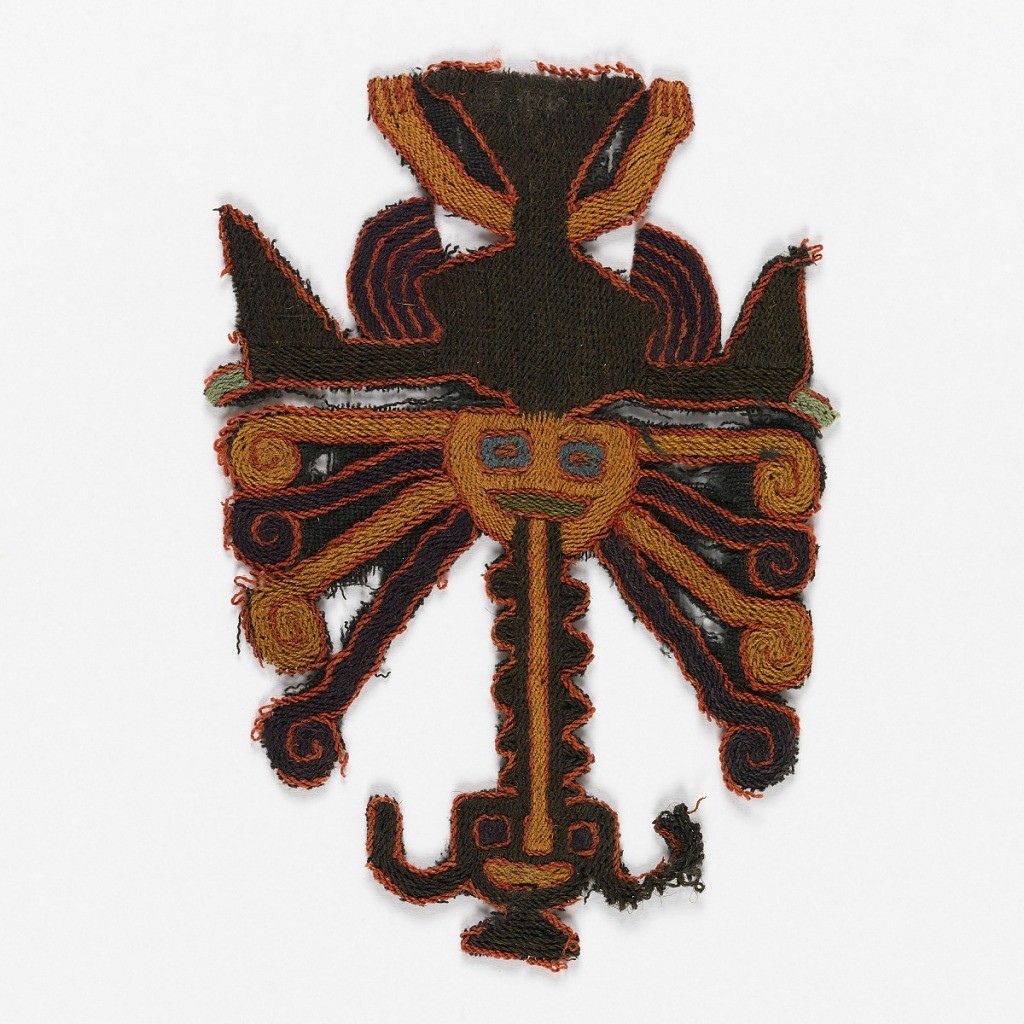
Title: Fragment of Paracas mantle
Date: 300–100 BC
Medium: cotton, wool Technique: embroidered on plain weave foundation
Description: Design of a butterfly looked at from above. Four curled feelers on either side of the head and a mask at the end of a long tongue. Solid embroidery on cotton ground in tan, red, blue, brown, green and dark blue. Probably cut from a large mantle.